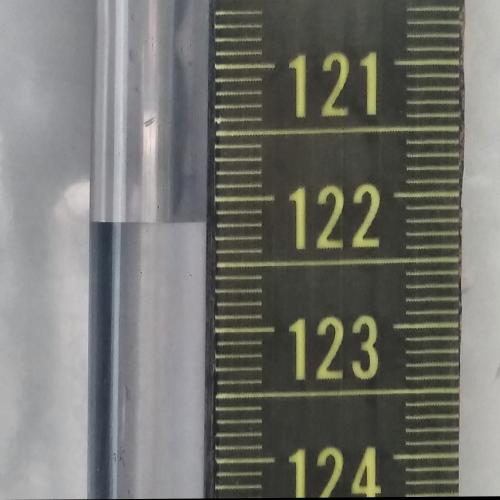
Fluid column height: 122.2 cm